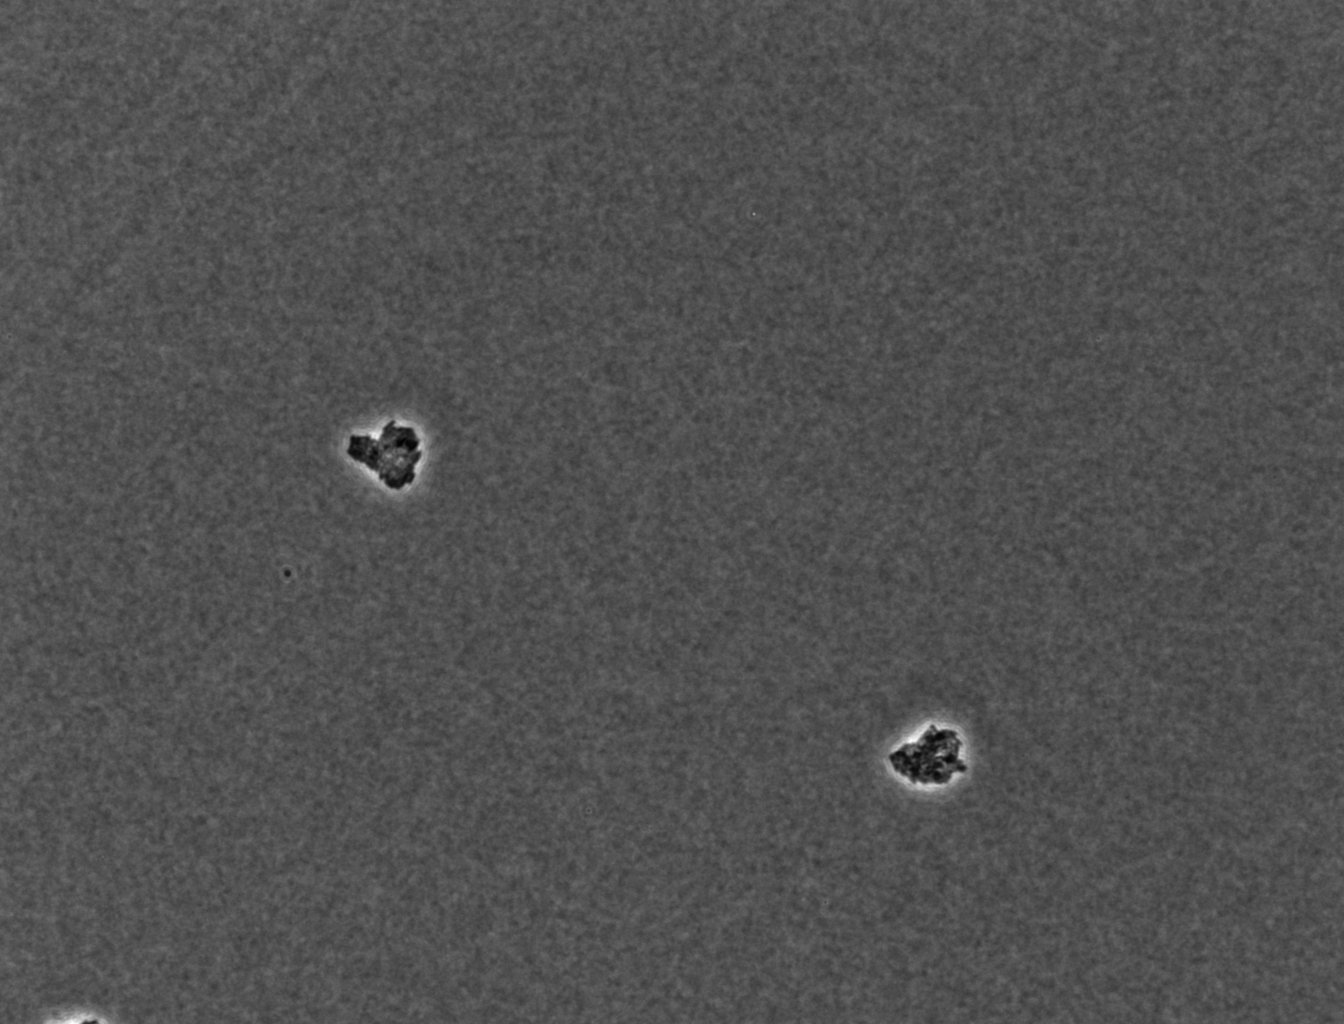
Phase contrast microscopy, 20x objective, 3 h incubation